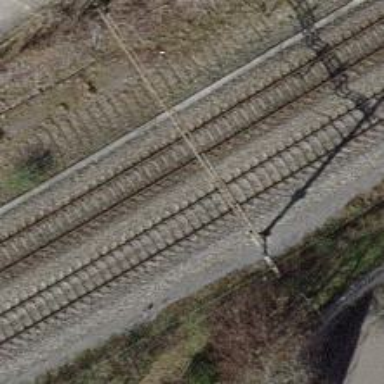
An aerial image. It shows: Catenary mast for power lines.